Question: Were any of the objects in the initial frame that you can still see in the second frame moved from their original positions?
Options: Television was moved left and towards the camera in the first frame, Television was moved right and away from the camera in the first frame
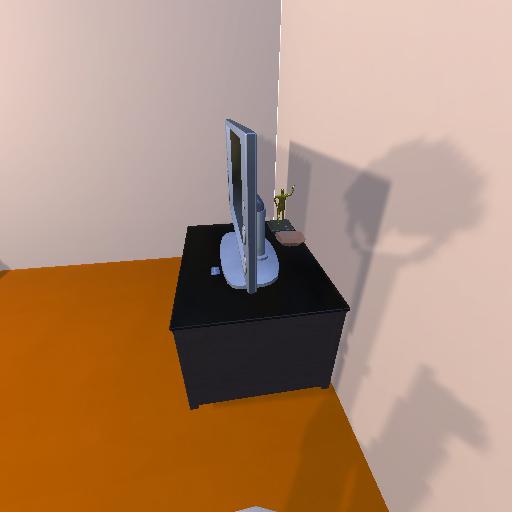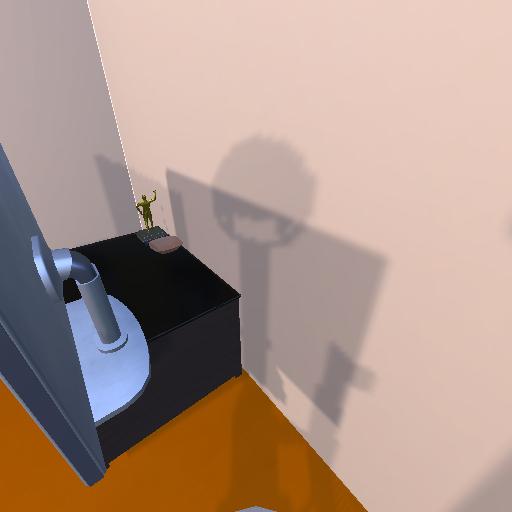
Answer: Television was moved left and towards the camera in the first frame